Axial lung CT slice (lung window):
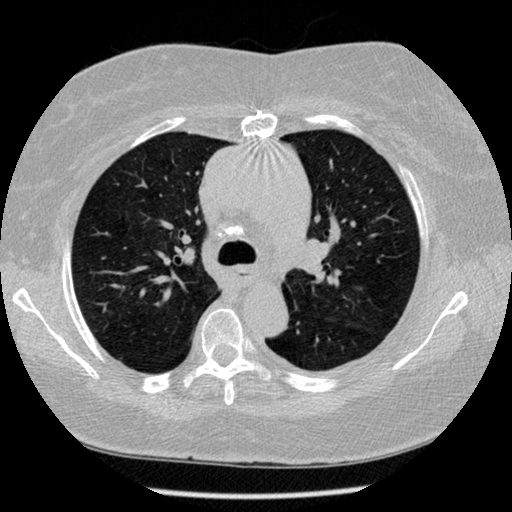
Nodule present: no